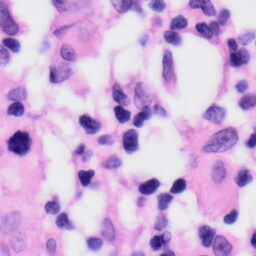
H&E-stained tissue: Skin